Aerial crown-view tile of a tropical tree (Barro Colorado Island, Panama), acquired 20250217:
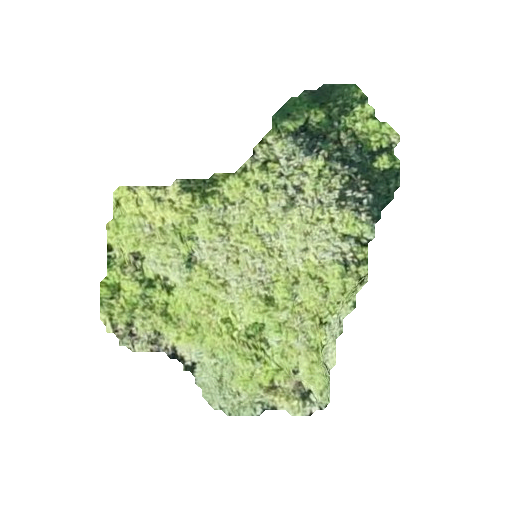
Species: Pouteria stipitata
GBIF accepted scientific name: Pouteria stipitata
Crown area: 92.451 m²